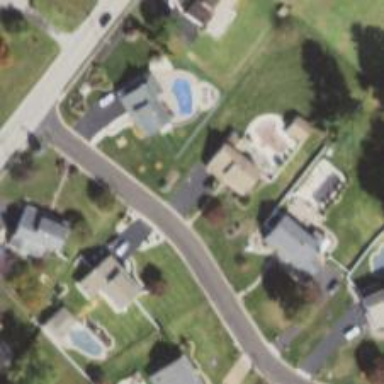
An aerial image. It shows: Driveway.